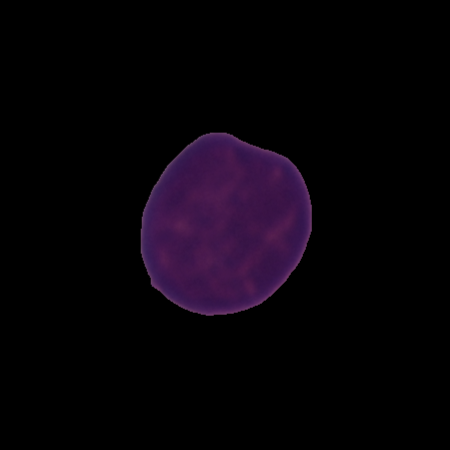
Label: healthy